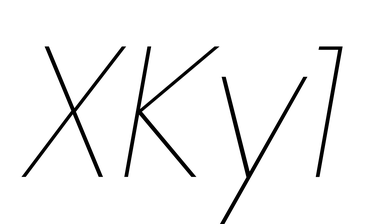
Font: Poppins-ThinItalic